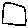
Label: square